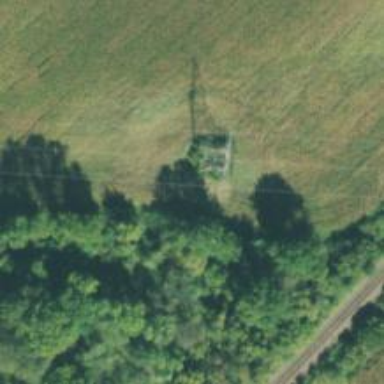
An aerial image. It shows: Lattice structure tower used for power transmission.